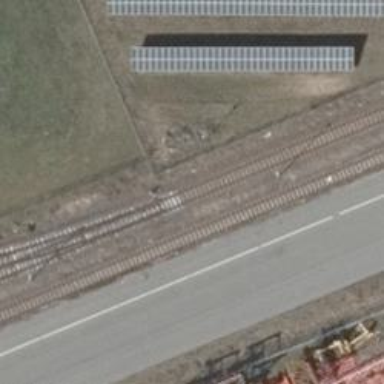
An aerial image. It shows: Railway switch.